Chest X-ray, PA view. Patient: 86 years old, sex M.
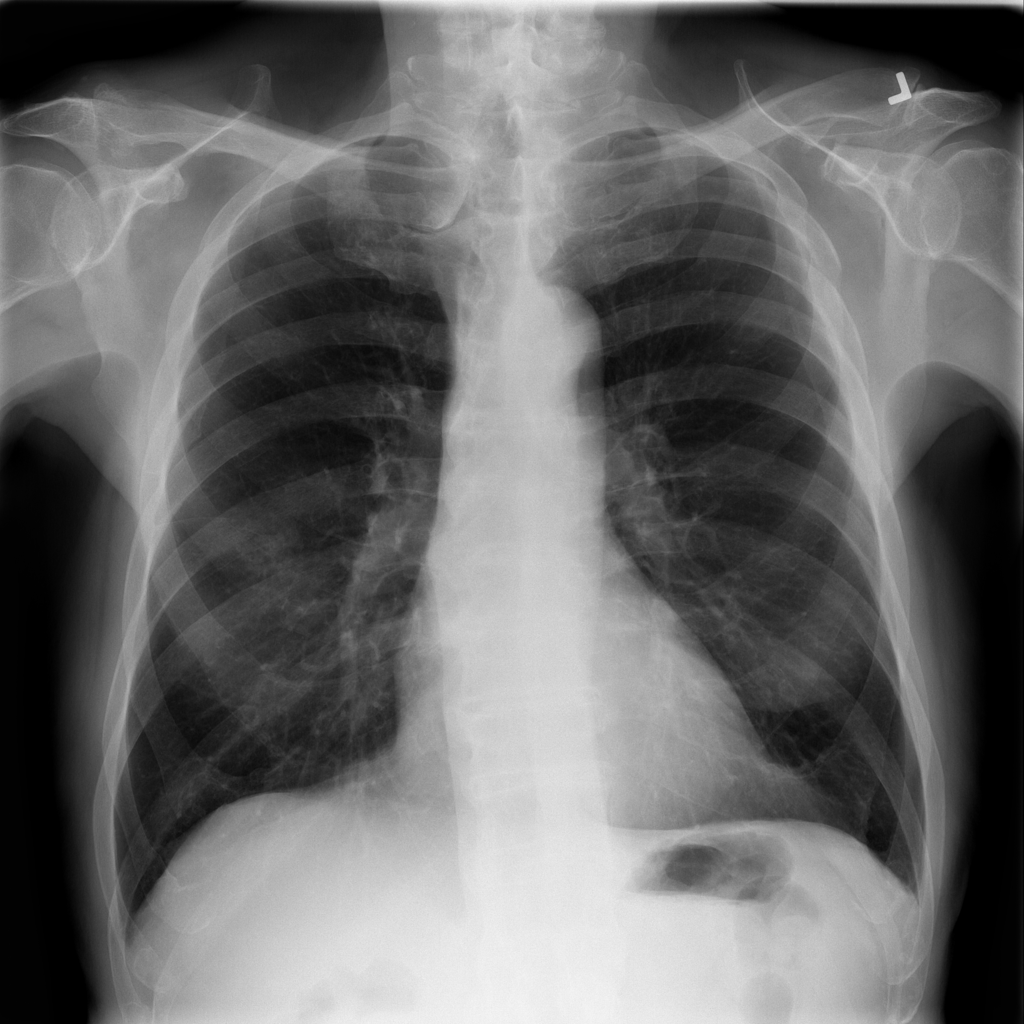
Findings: No Finding